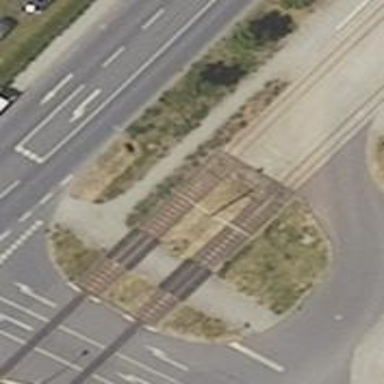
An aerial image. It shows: Railway crossing.